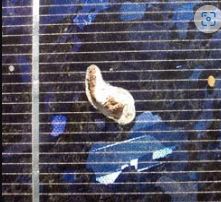
Label: Bird-drop